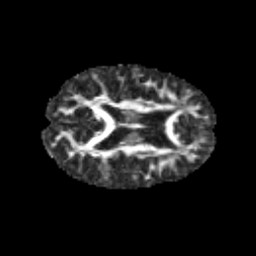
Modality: FA
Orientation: axial
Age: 10
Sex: male
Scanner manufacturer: siemens
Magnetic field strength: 3 T
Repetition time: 3.8 s
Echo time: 0.07 s